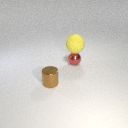
small brown metal cylinder to the left of small red metal sphere